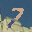
Label: 7